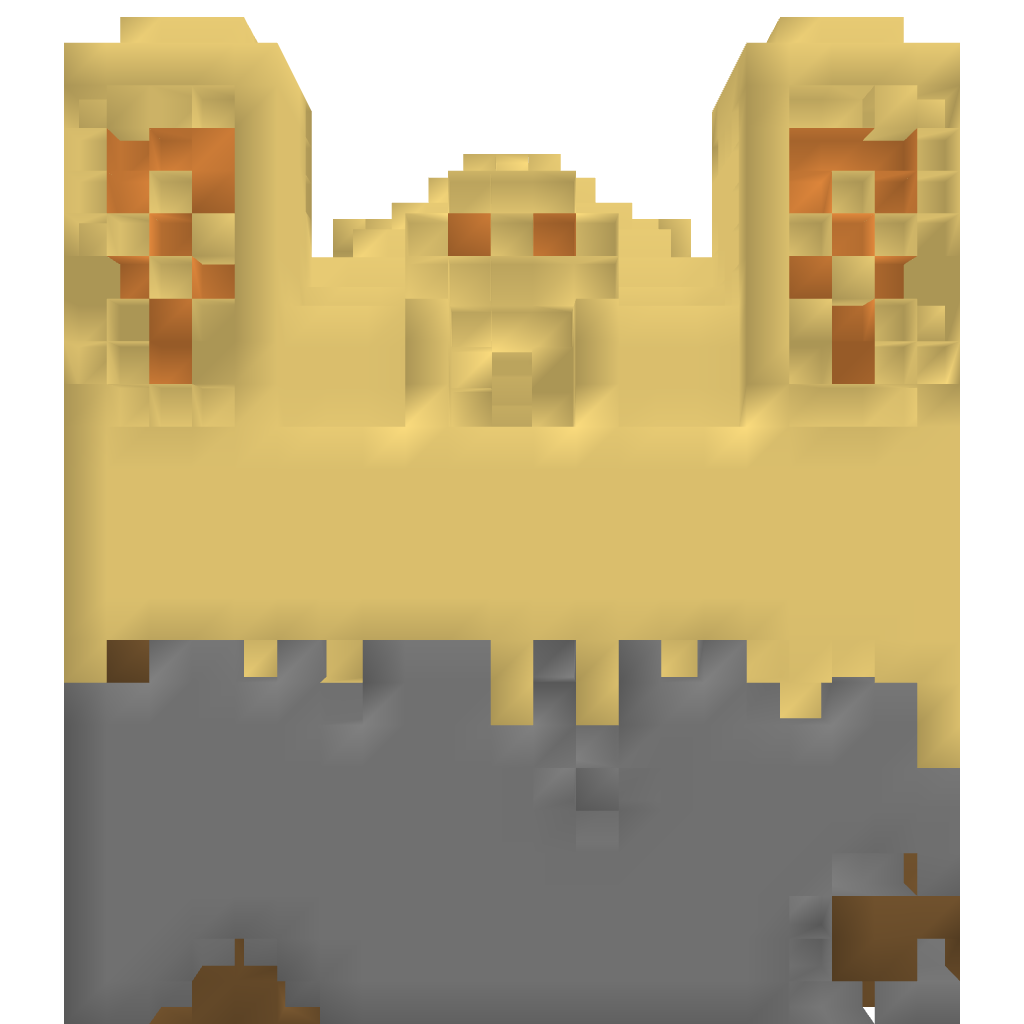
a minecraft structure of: Default desert temple good quality a lot of earth